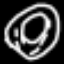
Label: donut